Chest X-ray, PA view. Patient: 61 years old, sex M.
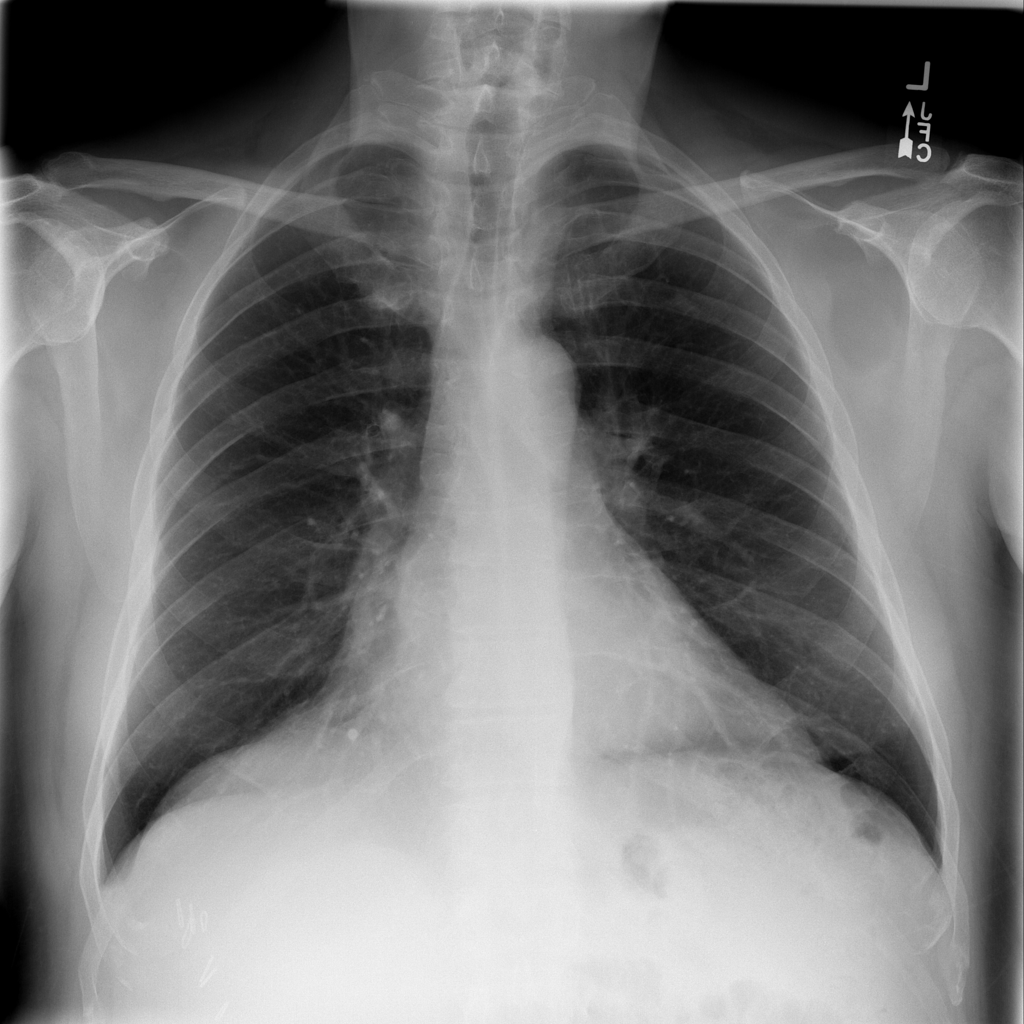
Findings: No Finding